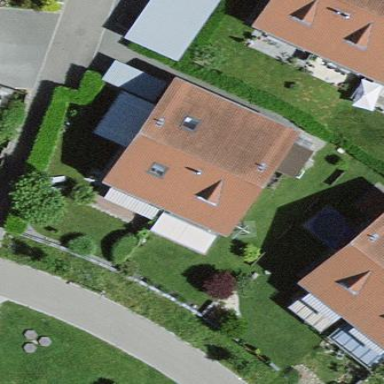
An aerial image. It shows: Semi-detached house.